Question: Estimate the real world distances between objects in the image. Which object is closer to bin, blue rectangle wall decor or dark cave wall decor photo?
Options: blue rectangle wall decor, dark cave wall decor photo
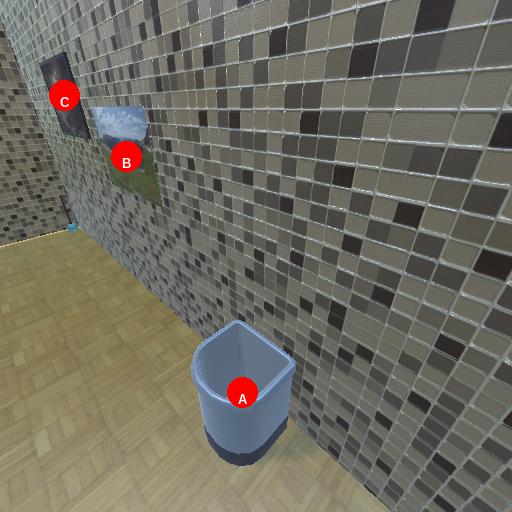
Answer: blue rectangle wall decor